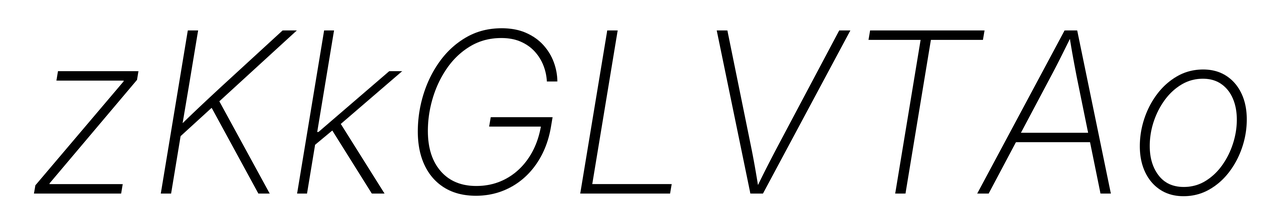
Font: Inter-Italic_ExtraLight_Italic